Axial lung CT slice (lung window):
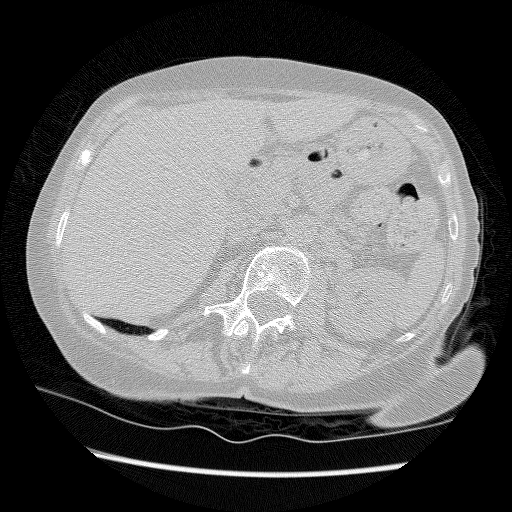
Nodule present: no